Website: bh-photo
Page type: customer-info-address
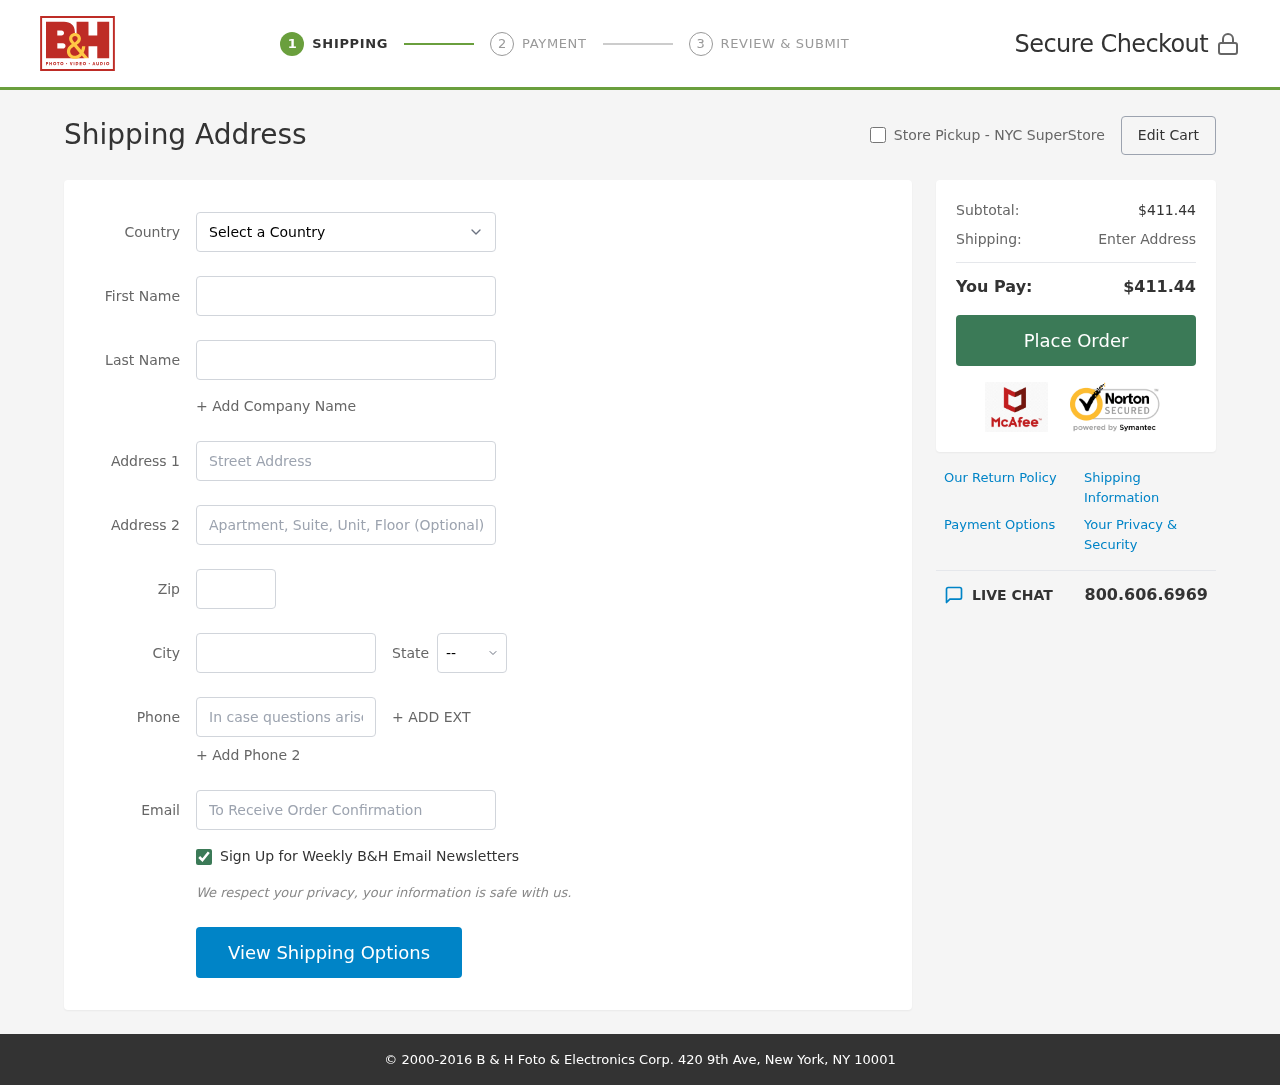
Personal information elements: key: PII_CITY
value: Port Johnberg
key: PII_COUNTRY
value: United States
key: PII_EMAIL
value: clopez@hotmail.com
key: PII_FIRSTNAME
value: Christopher
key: PII_LASTNAME
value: Lopez
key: PII_PHONE
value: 4042573435
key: PII_POSTCODE
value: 04074
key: PII_STATE_ABBR
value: VA
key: PII_STREET
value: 74419 Amy Field
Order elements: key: ORDER_SUBTOTAL
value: $411.44
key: ORDER_TOTAL
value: $411.44